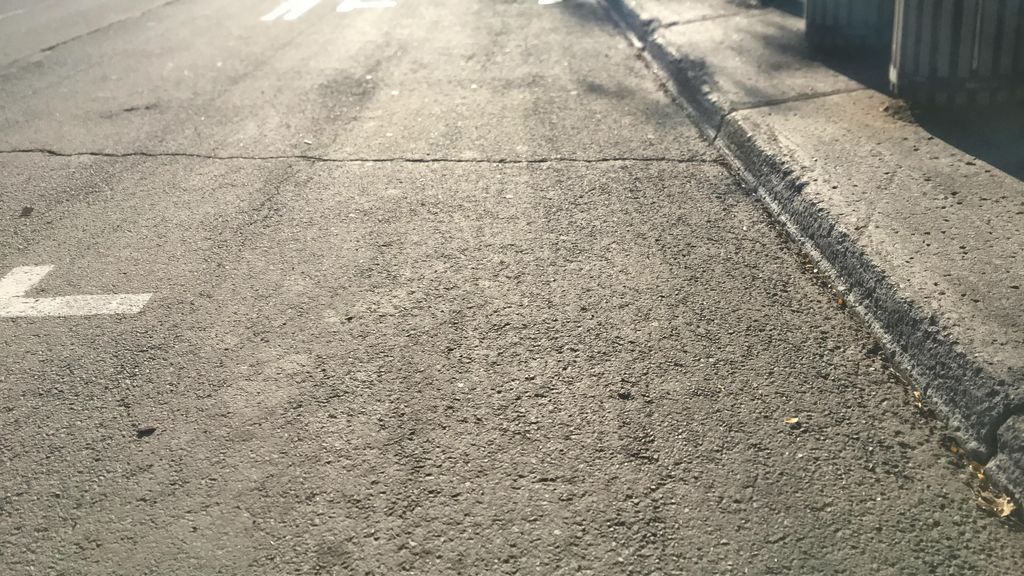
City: montreal